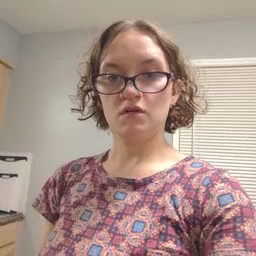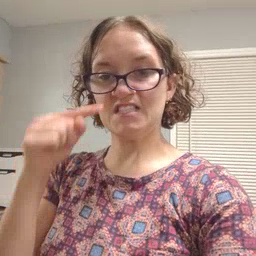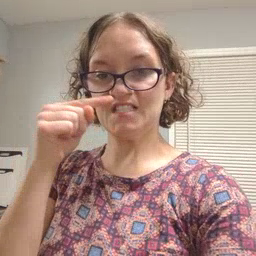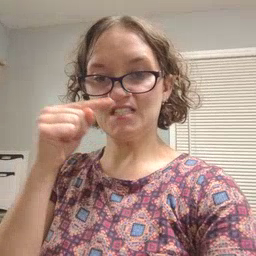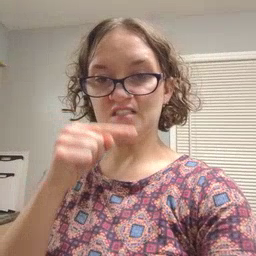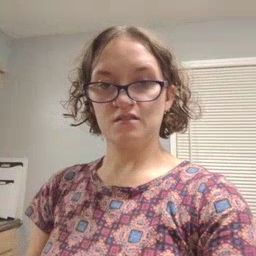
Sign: toothbrush